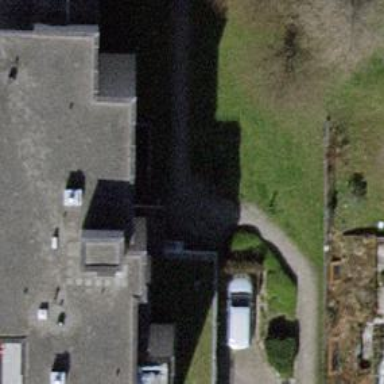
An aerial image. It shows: Building with flat roof.